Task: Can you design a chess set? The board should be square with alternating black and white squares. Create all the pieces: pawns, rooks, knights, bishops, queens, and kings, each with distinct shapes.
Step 363:
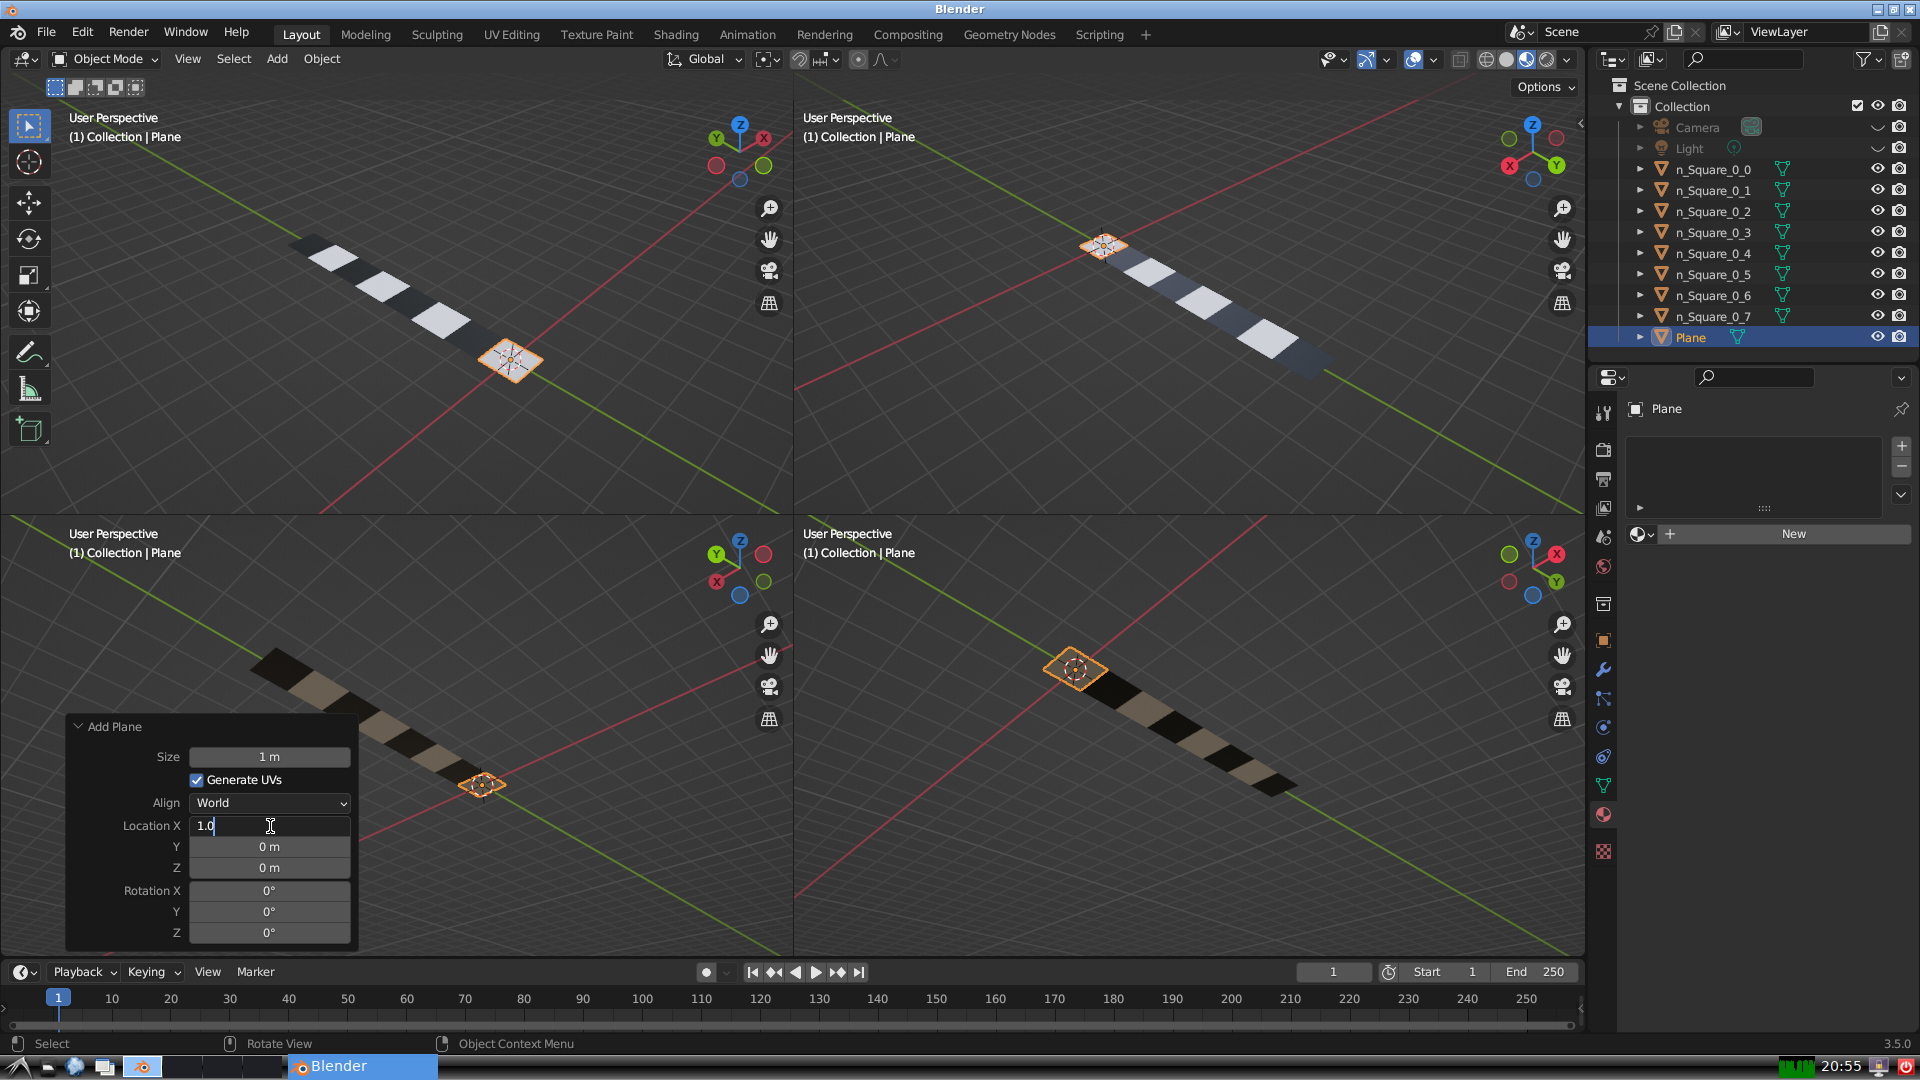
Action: {"key_press": ['Return']}